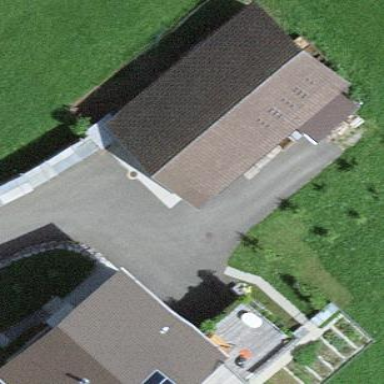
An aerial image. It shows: View of roof of building.